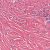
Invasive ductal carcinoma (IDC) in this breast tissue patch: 0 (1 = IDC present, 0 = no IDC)